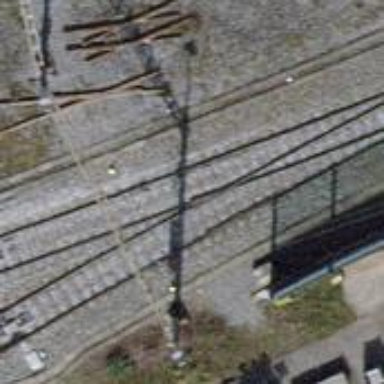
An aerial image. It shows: Railway yard with one track. The railway is electrified with contact line.